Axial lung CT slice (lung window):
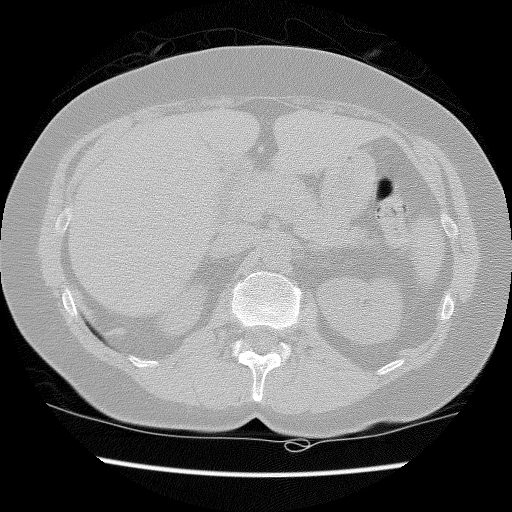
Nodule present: no